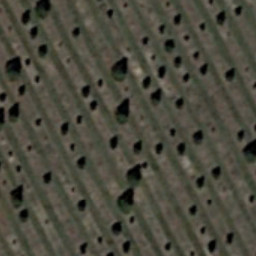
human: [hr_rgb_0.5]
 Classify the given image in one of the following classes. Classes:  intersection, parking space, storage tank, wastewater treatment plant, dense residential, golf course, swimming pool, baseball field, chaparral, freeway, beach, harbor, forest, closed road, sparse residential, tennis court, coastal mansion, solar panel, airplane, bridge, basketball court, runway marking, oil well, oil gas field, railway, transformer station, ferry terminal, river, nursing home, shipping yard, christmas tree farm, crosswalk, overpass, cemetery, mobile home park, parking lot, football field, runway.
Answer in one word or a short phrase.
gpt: christmas tree farm